Question: ,I ran into a question.I have a phoneGap and Backbone Xcode project. And the navigation is not html but UInavigationBar .when the Backbonejs view happens to change ,I want to change the navigationBar's navigationBarButtonItem. All the logic is writter in Backbone's js file . such as the routers an a main method .sorry about post a Pic cause i got a misformatted code error.

when I change to main page . I also want the UInavigationBar to Show a Button on the left. How should I solve this?
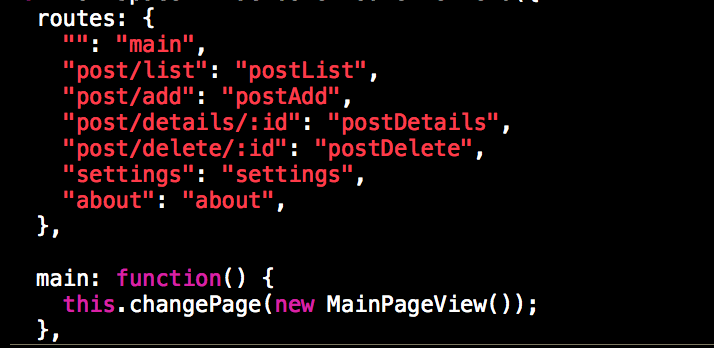
Answer: You have to use 'exec' for such purposes.
'''
cordova.exec(
function (winParam) {},
function (error) {},
"service",
"action",
["firstArgument", "secondArgument", 42, false]
);
'''
<URL>.